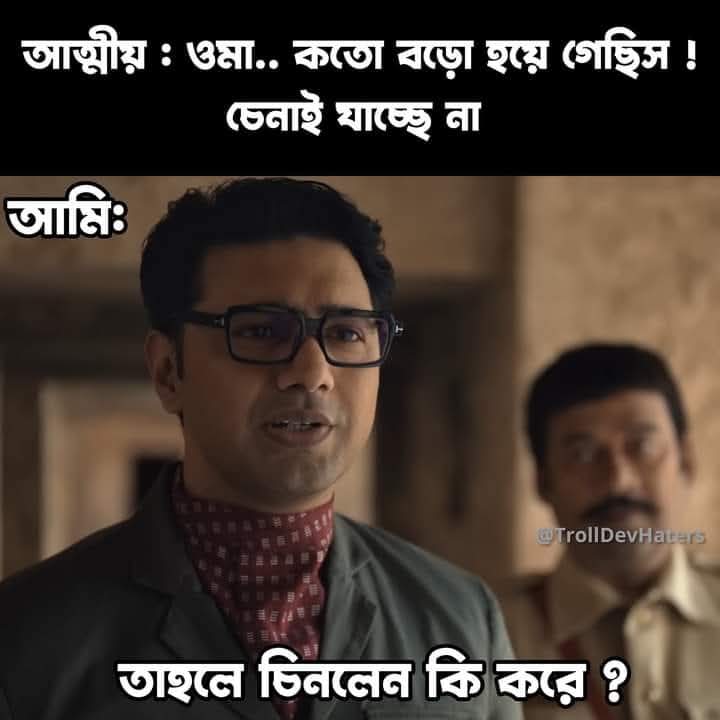
Text: আত্মীয় : ওমা.. কতো বড়ো হয়ে গেছিস! চেনাই যাচ্ছে না
আমি:
তাহলে চিনলেন কি করে?
Label: Non Hate